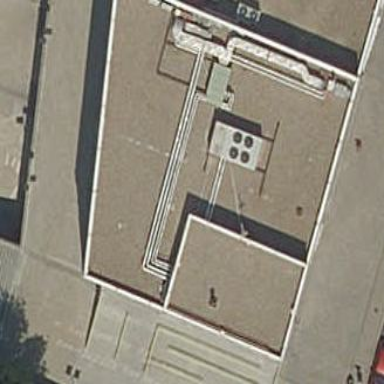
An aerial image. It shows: Social center housed in building.